Question: I'm having a bit of an issue with a button click on a test I developed, no error is thrown but a warning is due to smart identification finding the webButton I want rather than my script.
It's a pretty simple line:
'''
Browser("ControlPoint").Page("Categories").WebButton("CategoryPublish").Click
'''
Essentially in the test it will sit for a good 15seconds before actually clicking the button. When reviewing the test run results I can then see the warning which states: object not found.
However, this exists in the object repository, if I debug and use 'Highlight in Application' it will instantly highlight the correct button.
The only things that stick out to me about this are that it's a webButton of type submit, I'm pretty certain this is used elsewhere in other tests but I'm not currently staring at somewhere it has been used. Secondly, AFTER the button has been successfully clicked, a slider appears over the area the button was, with a text input and new buttons. However, the click action on this new button works without problem.
Any suggestions? Is there a way I can provide other properties rather than name or additional properties?
I re-added the button to the object repository, which wound up with a different type, this time of button. I turned smart ID off and it was working in the object repository, however when running the test the same problem occurred again.
I also tried to use further description without success, this is what I used that didn't improve things:
'''
Browser("ControlPoint").Page("Categories").WebButton("name:=CategoryPublish","type:=submit").
'''
Here's the Object properties for the button as requested, in its original form:

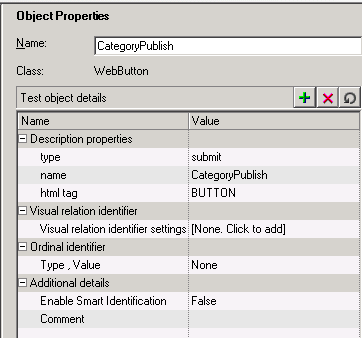
Answer: As was mentioned in other replies this was mainly an issue with identification. I cannot explain why things happened the way they did but my suspicions on the WebButton type being 'Submit' had some grounds.
Essentially I used the object spy again to pick out the buttons in question and this time they were of type 'button'
They were originally added using the object spy so I've no idea how they ended up having a different type but there it is! To be sure you've added your objects correctly, always set Smart Identification to false when debugging, I know this is a feature I'll be using more heavily in future!
The comment below refers to trying to correct this same problem in another place and it wasn't working. I managed to get to the bottom of the issue in this case as well, it seemed someone had manually changed the description property name to be in line with the name used in the object repository. This meant it still couldn't be found after changing the button type in this case.